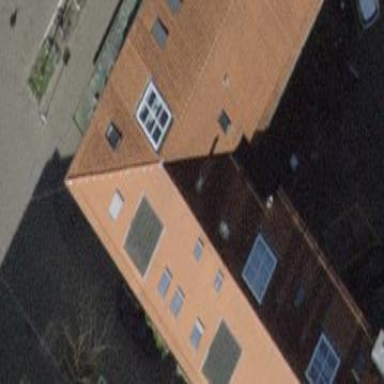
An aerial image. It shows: Hipped roof on apartment building.